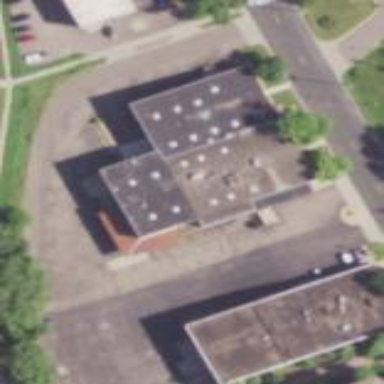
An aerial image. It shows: Commercial building.